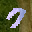
Label: 7